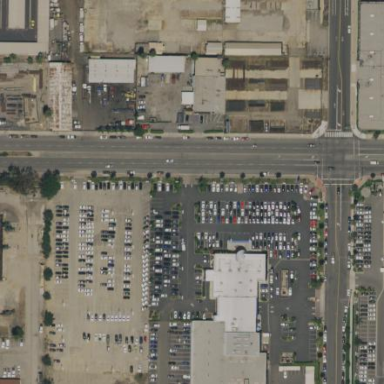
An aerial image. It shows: Car shop.